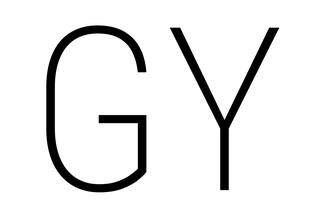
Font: Roboto_Condensed_ExtraLight